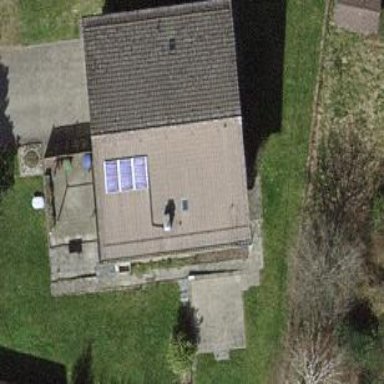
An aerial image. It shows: Simple and straightforward house.